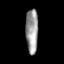
Tissue: lung
Cell type: Endothelial cells
Senescence score: 0.5806
Nuclear area (px): 541
Mean DAPI intensity: 153.813